Interaction volume radius: 5 \u00c5
Interaction volume height: 10 \u00c5
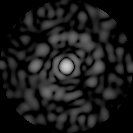
Disorder parameter: 0.776